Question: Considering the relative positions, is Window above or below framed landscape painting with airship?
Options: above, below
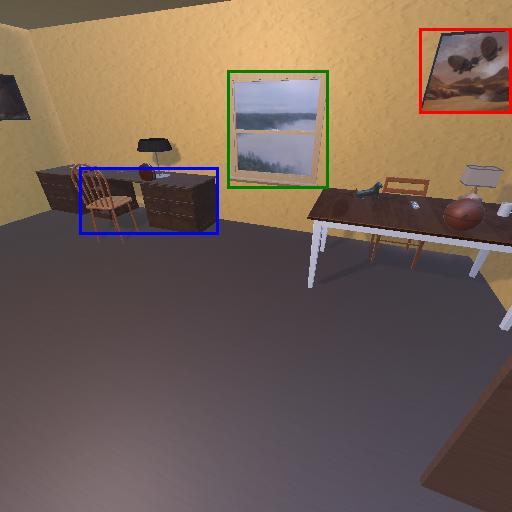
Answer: above